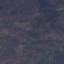
Land use / land cover class: HerbaceousVegetation